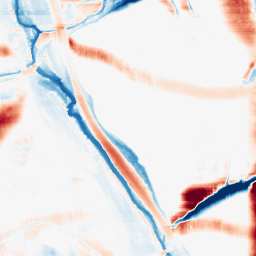
Category: morphological
Decomposition family: morphological_rect
Decomposition parameters: operation: average
width: 50
height: 20
Upsampling method: sinc_blackman
Upsampling parameters: scale: 2
kernel_size: 8
Upsampling scale: 2